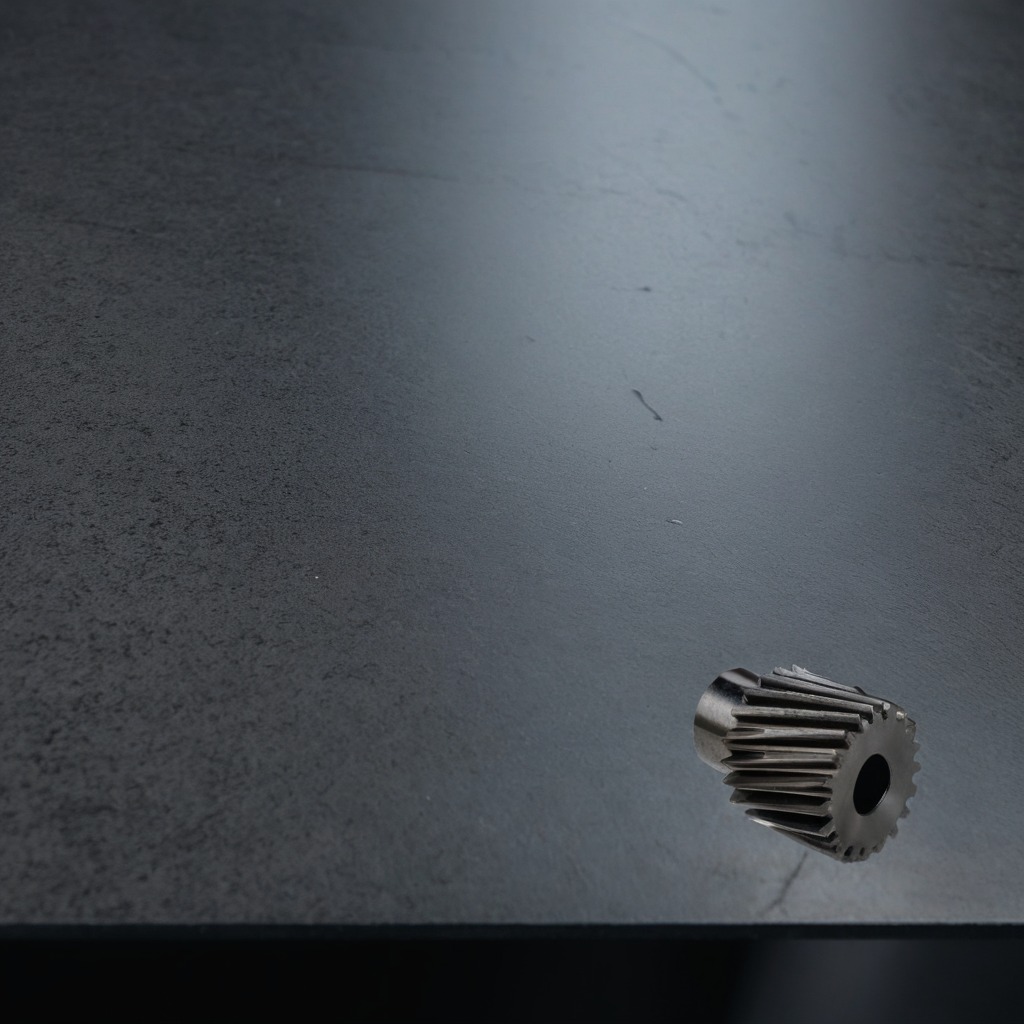
A steel gear with teeth is lying on the clean granite table inside a workshop at night.